Interaction volume radius: 10 \u00c5
Interaction volume height: 10 \u00c5
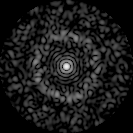
Disorder parameter: 0.8227